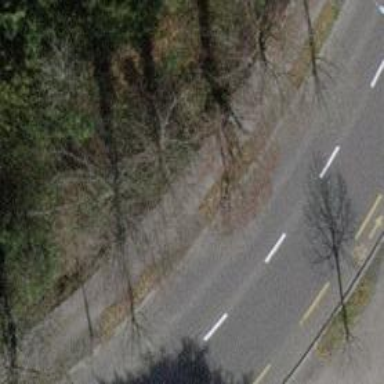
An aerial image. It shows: Avenue lined with trees.